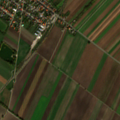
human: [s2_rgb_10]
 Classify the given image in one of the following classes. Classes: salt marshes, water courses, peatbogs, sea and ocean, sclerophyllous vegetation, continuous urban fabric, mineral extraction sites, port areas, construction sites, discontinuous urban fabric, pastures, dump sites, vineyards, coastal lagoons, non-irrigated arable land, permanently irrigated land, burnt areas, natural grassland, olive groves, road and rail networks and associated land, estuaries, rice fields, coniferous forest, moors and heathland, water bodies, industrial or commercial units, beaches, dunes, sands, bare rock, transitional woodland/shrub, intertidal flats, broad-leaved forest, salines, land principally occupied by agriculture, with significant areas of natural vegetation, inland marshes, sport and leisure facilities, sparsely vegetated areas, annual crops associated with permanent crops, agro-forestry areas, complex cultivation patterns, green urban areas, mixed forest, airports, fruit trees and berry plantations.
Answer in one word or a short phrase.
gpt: discontinuous urban fabric, non-irrigated arable land